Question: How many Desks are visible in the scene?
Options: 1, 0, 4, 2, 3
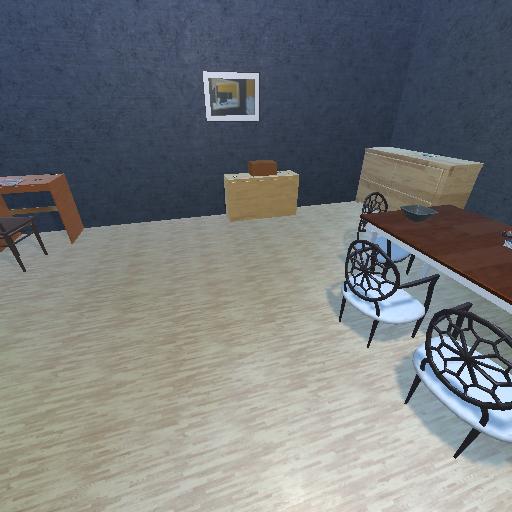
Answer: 1